Milling tool wear sample.
Tool blade image: 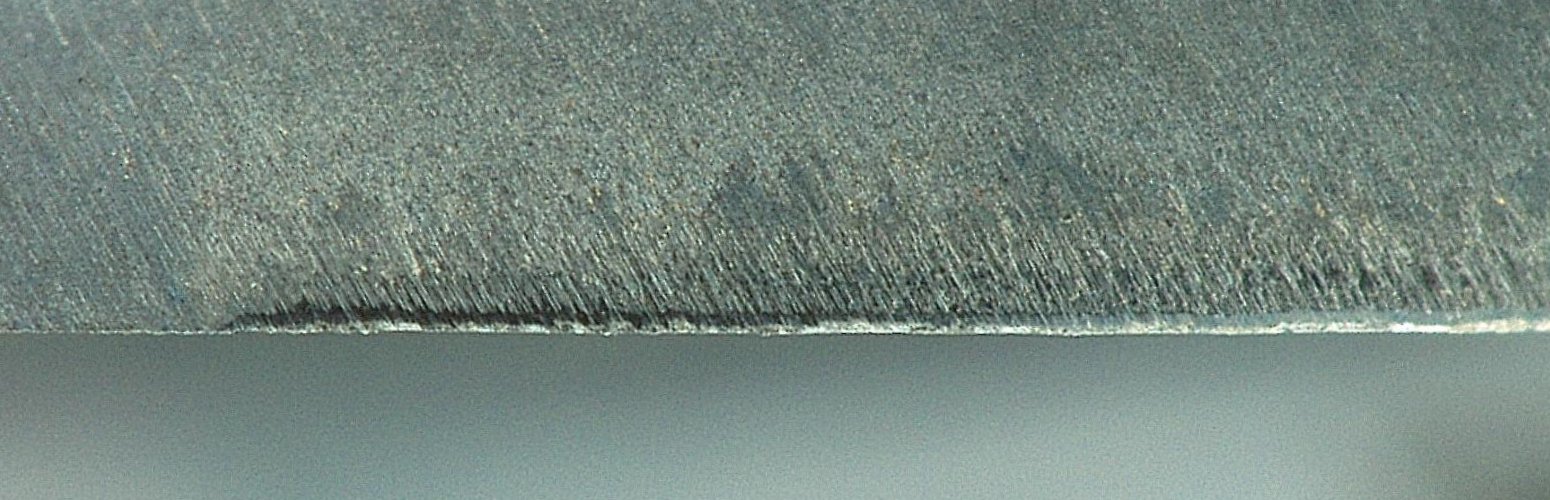
Chip image: 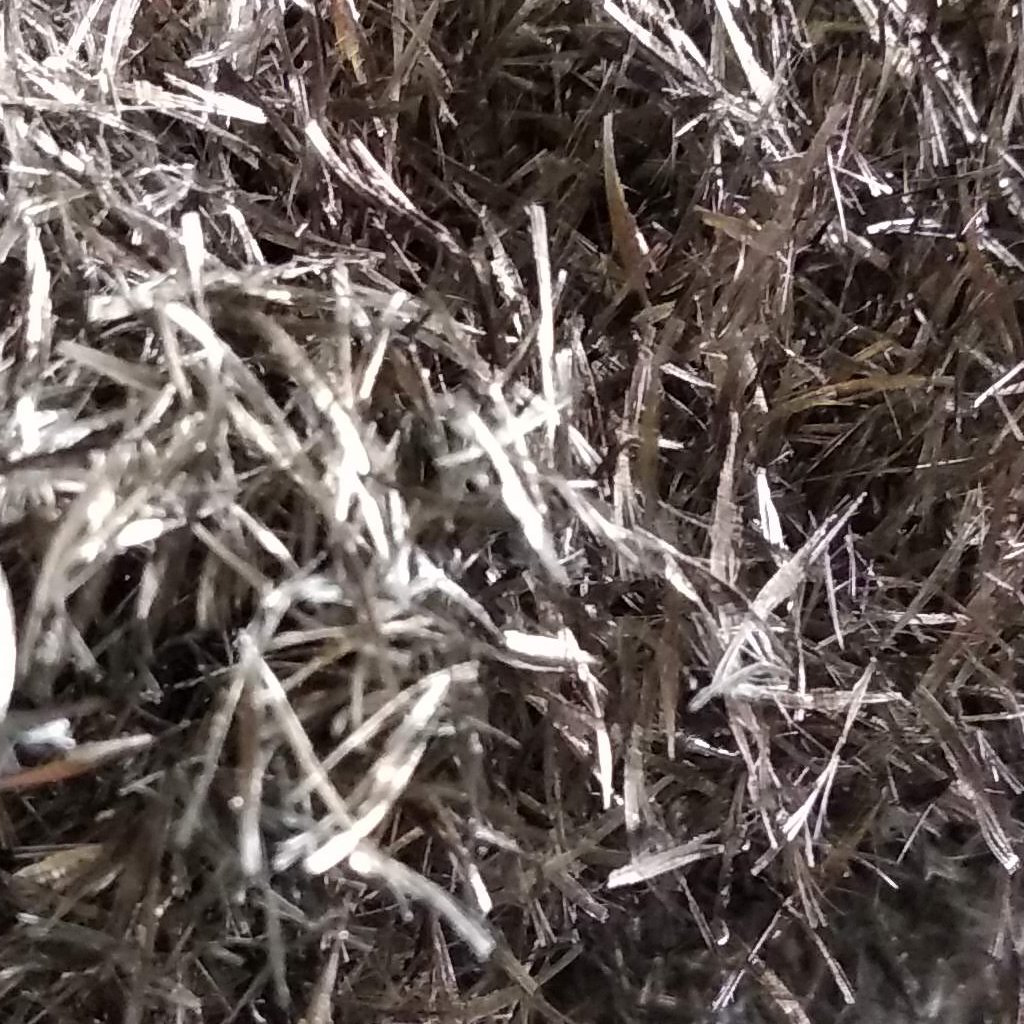
Workpiece image: 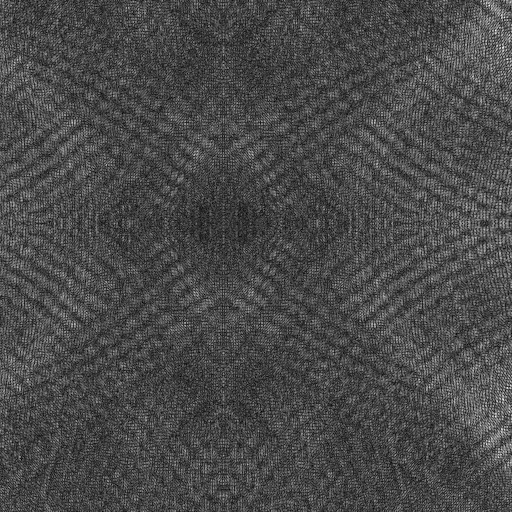
Tool wear state: sharp
Gaps: 5.09
Flank wear: 44.15
Overhang: 10.03
Force-signal Mel-spectrograms (X, Y, Z axes): 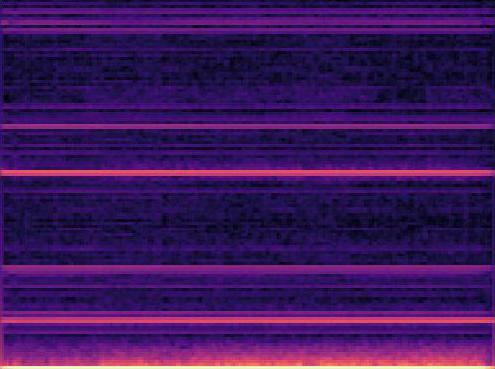 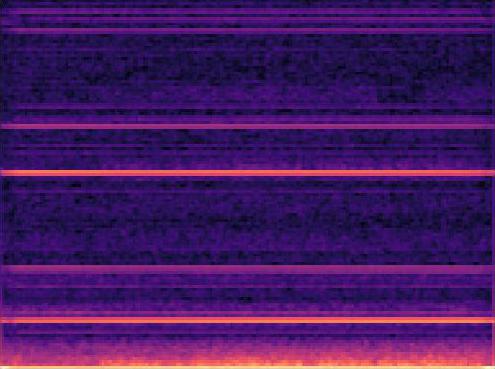 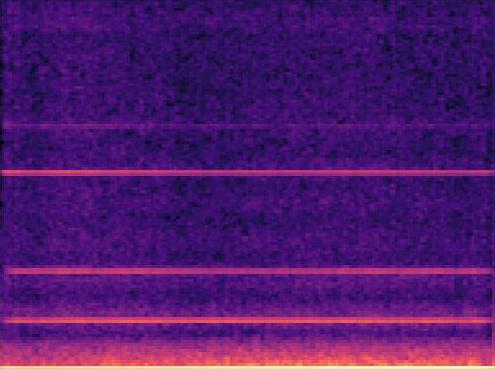
Force-signal scalograms (X, Y, Z axes): 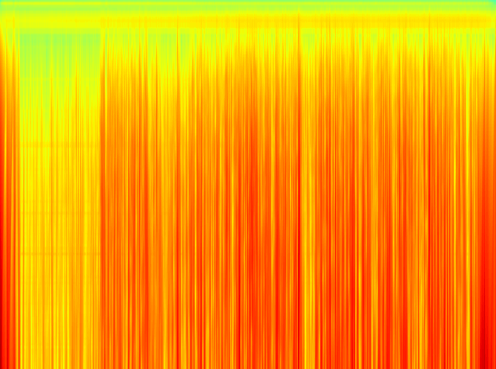 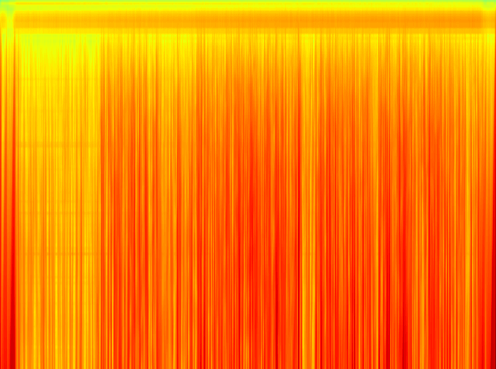 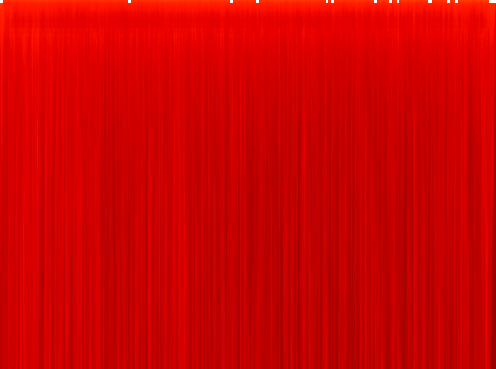
Force phase: initial_break_in_wear